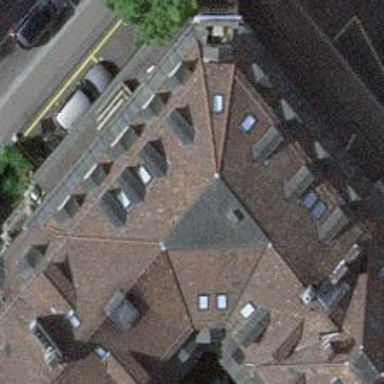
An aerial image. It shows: Distinctive apartment building with maroon mansard roof.